Interaction volume radius: 5 \u00c5
Interaction volume height: 25 \u00c5
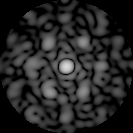
Disorder parameter: 0.6109